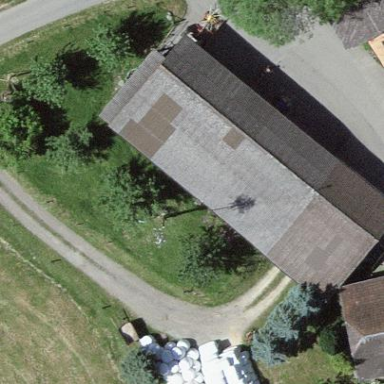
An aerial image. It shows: Barn.